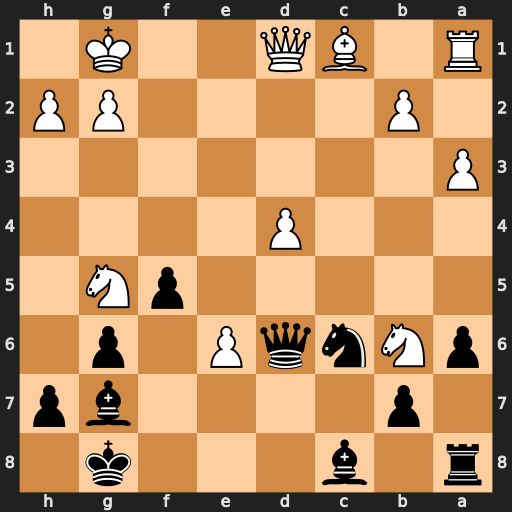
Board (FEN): r1b3k1/1p4bp/pNnqP1p1/5pN1/3P4/P7/1P4PP/R1BQ2K1
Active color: b
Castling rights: -
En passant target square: -
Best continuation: Qxd4+ Qxd4 Bxd4+ Kh1 Bxb6